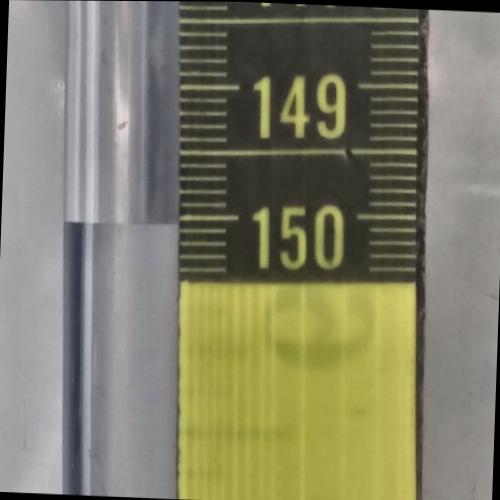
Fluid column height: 150.1 cm